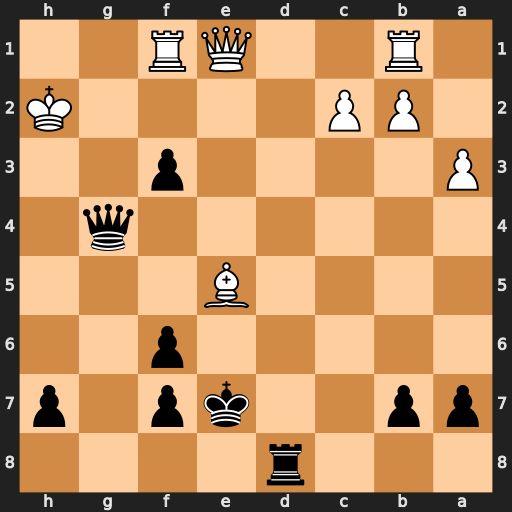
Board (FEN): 3r4/pp2kp1p/5p2/4B3/6q1/P4p2/1PP4K/1R2QR2
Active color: b
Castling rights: -
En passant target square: -
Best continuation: Qg2#